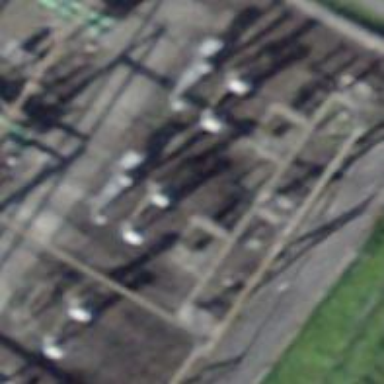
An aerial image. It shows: Power line in the image.